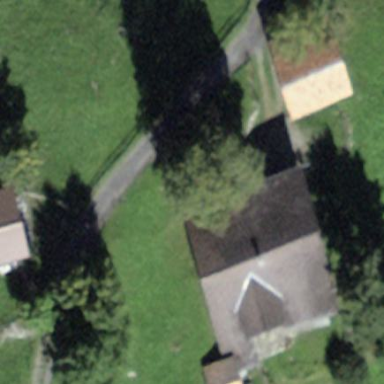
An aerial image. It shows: Farm building.